Question: I have below query in Oracle:
'''
SELECT to_number(a.v_VALUE), b.v_VALUE
FROM TABLE(inv_fn_splitondelimiter('12;5;25;10',';')) a
JOIN TABLE(inv_fn_splitondelimiter('10;20;;', ';')) b
ON a.v_idx = b.v_idx
'''
which give me result like:

I want to convert the query to Postgres. I have tried a query like:
'''
SELECT UNNEST(String_To_Array('10;20;',';'))
'''
I have also tried:
'''
SELECT a,b
FROM (select UNNEST(String_To_Array('12;5;25;10;2',';'))) a
LEFT JOIN (select UNNEST(String_To_Array('12;5;25;10',';'))) b
ON a = b
'''
But didn't get a correct result.
I don't know how to write query that's fully equivalent to the Oracle version. Anyone?
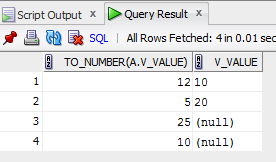
Answer: In the expression 'select a' the 'a' is not a column, but the name of the table alias. Consequently that expressions selects a complete row-tuple (albeit with just a single column), not a single column.
You need to define proper column aliases for the derived tables. It is also recommended to use set returning functions only in the from clause, not in the select list.
If you are not on 9.4 you need to generate the "index" using a window function. If you are on 9.4 then Erwin's answer is much better.
'''
SELECT a.v_value, b.v_value
FROM (
select row_number() over () as idx, -- generate an index for each element
i as v_value
from UNNEST(String_To_Array('12;5;25;10;2',';')) i
) as a
JOIN (
select row_number() over() as idx,
i as v_value
from UNNEST(String_To_Array('10;20;;',';')) i
) as b
ON a.idx = b.idx;
'''
An alternative way in 9.4 would be to use the 'with ordinality' option to generate the row index in case you do need the index value:
'''
select a.v_value, b.v_value
from regexp_split_to_table('12;5;25;10;2',';') with ordinality as a(v_value, idx)
left join regexp_split_to_table('10;20;;',';') with ordinality as b(v_value, idx)
on a.idx = b.idx
'''